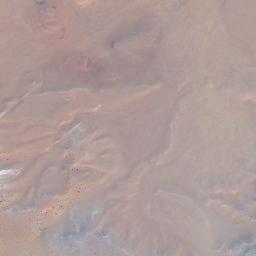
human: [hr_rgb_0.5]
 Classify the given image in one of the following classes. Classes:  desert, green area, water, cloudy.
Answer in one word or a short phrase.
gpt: desert